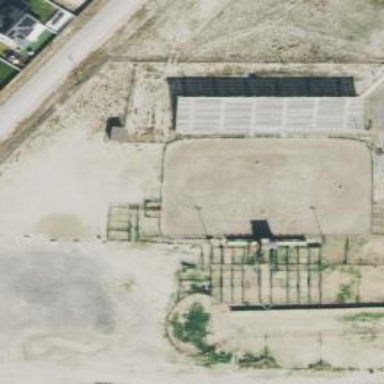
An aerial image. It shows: Equestrian pitch with dirt surface.